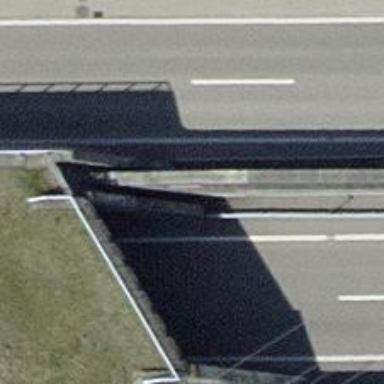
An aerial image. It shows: Wall barrier.